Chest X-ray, PA view. Patient: 23 years old, sex F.
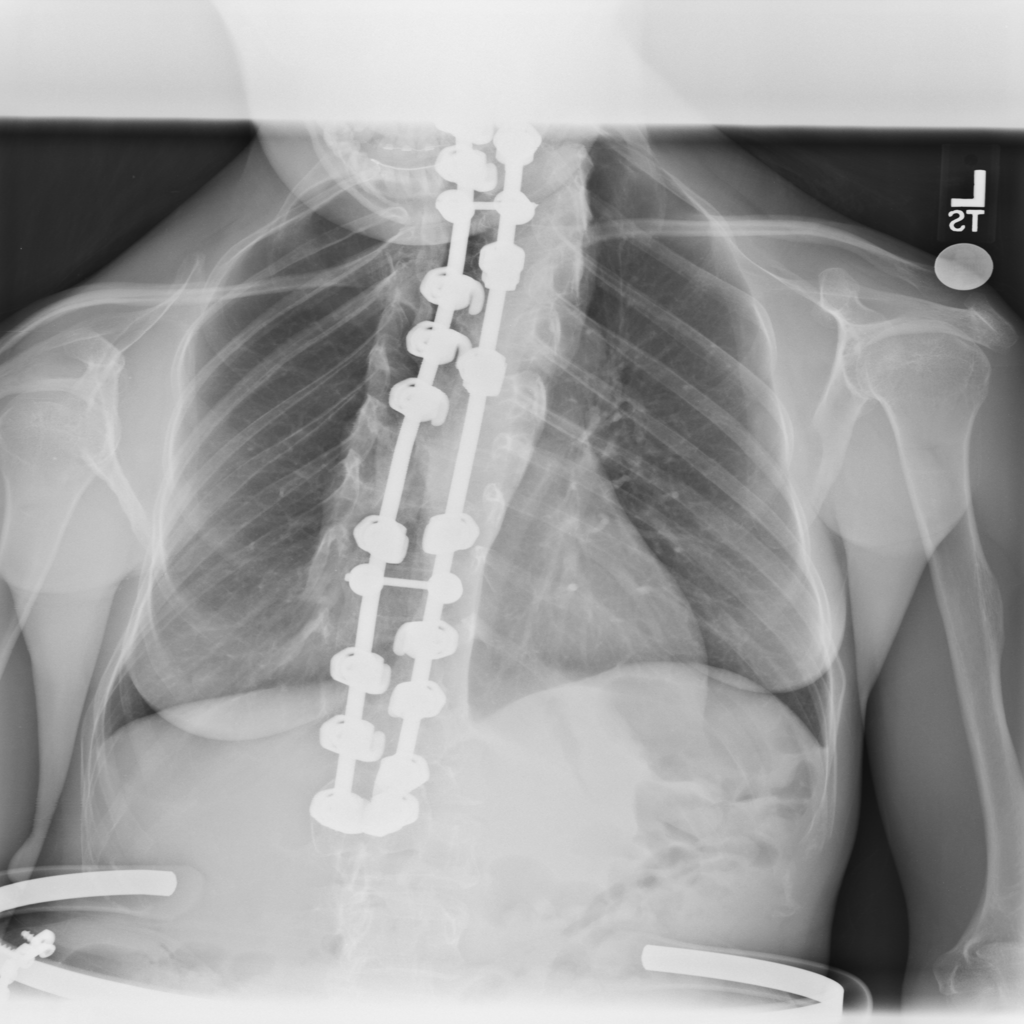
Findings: No Finding